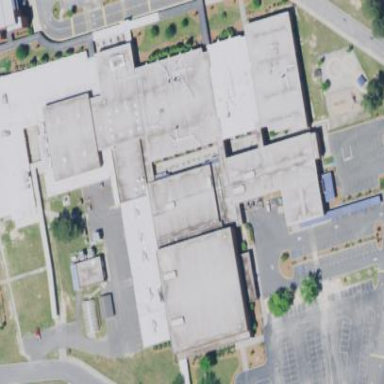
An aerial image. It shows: School building.